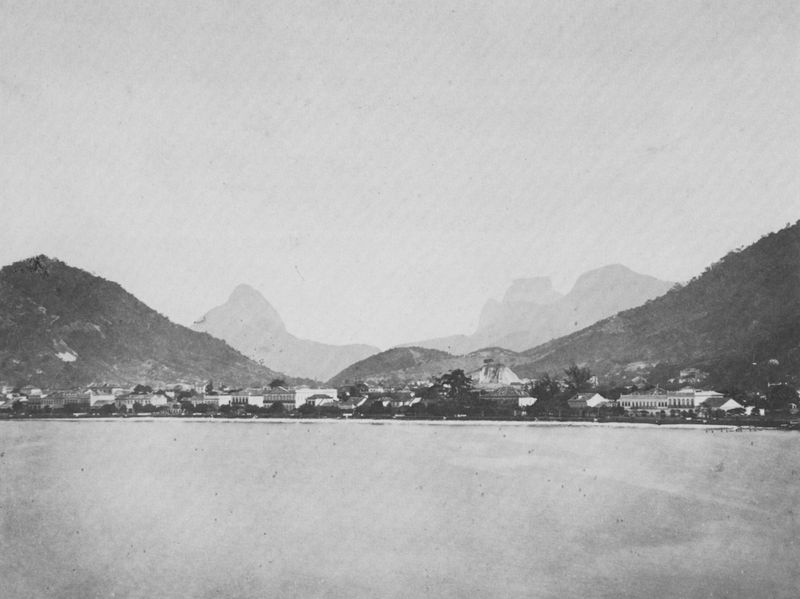
Titel: Botafogo-Bai, Rio de Janeiro
Künstler: Augusto Stahl
Standort: Rio de Janeiro
Institution: Sammlung Gilberto Ferrez
Schlagwörter: berg, felsen, himmel, meer, wasser, bäume, landschaft, see, stadt, ufer, fenster, grau, schwarz, säulen, weiss, ausblick, gebäude, alt, horizont, häuser, hügel, weite, insel, wald, küste, strand, afrika, berge, fläche, gebirge, dächer, dunst, nebel, steg, hotel, bucht, foto, fotografie, palast, urlaub, schwarzweiss, schweiz, rom, photo, griechenland, mittelmeer, kurhalle, seeansicht, 18 jahrhundert, mansuren